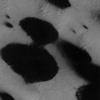
Label: not_dusty